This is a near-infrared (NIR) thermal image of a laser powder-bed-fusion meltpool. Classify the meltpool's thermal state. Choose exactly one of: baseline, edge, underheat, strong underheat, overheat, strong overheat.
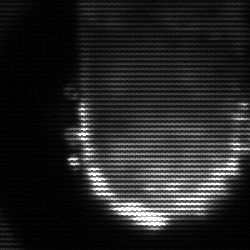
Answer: baseline